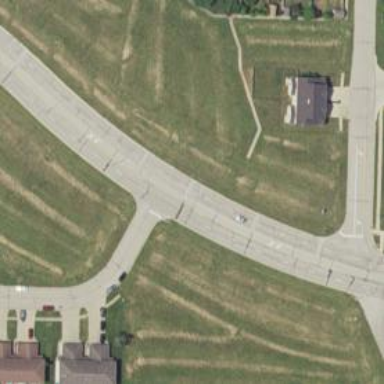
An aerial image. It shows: There is solid stop line road marking.